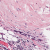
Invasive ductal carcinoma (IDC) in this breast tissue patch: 1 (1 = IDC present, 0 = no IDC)